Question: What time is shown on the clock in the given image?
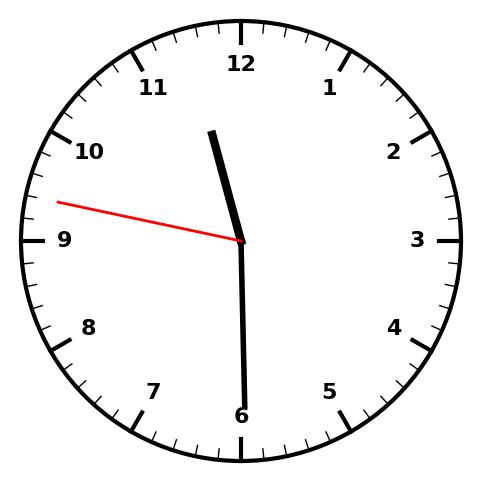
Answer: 11:29:47